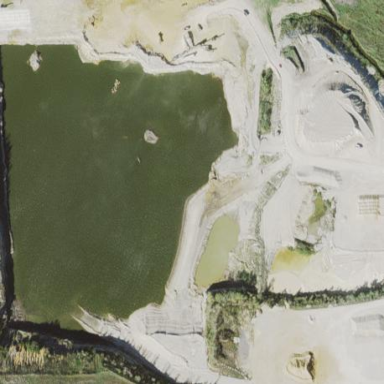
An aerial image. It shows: Quarry area.